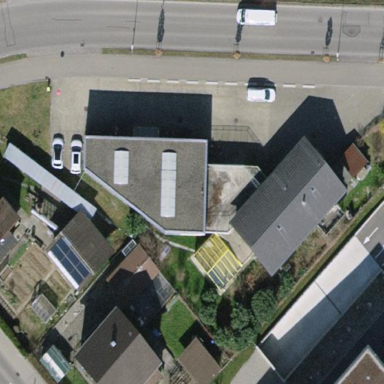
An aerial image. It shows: Commercial building.